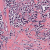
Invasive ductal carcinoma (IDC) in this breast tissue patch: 1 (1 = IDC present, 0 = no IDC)